Question: I'm trying to create a vertical line that divides two div's with the word OR in the middle of the line(s). I'd like the vertical lines to span the entire height, instead they are currently 1px each. The css needs to be responsive and the height of the form fields does change depending on the selection, so I can't use fixed height.

'''
<section>
<div class="row">
<div class="col-md-5">FORM FIELDS LEFT</div>
<div class="col-md-2">
<div class="col-md-12 v-separator"></div>
<div class="col-lg-12" style="text-align: center">OR</div>
<div class="col-md-12 v-separator"></div>
</div>
<div class="col-md-5">FORM FIELDS RIGHT</div>
</div>
</section>
'''
'''
.col-md-2,.col-md-5,.col-md-12
{
float:left;
position:relative;
min-height:1px;
padding-right:15px;
padding-left:15px
}
.col-md-2{width:16.66666667%}
.col-md-5{width:41.66666667%}
.col-md-12{width:100%}
.v-separator
{
left:50%;
top:10%;
bottom:10%;
border-left:1px solid black;
}
.row{margin-right:-15px;margin-left:-15px}
.row:after,.row:before{display:table;content:" "}
.row:after{clear:both}
'''
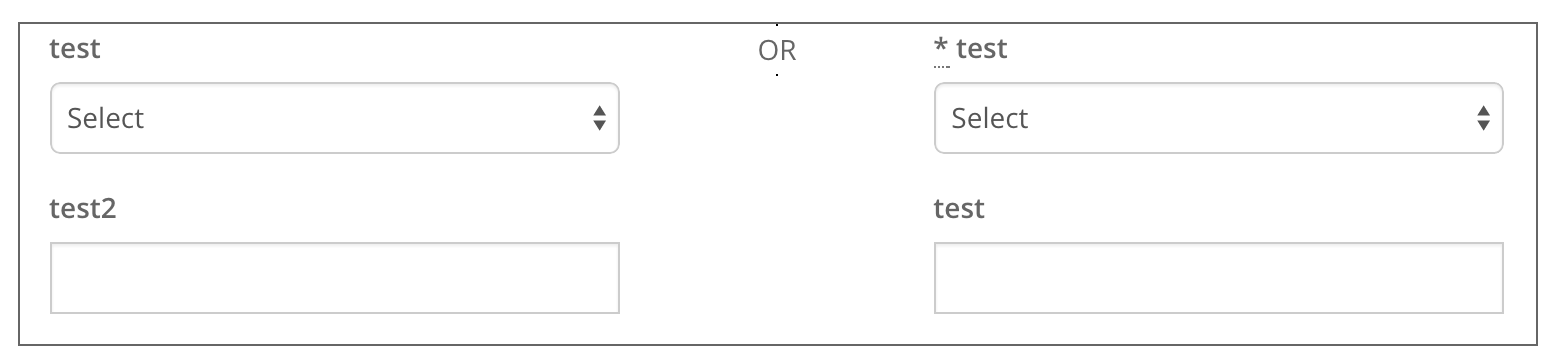
Answer: I'd recommend using ':before' and ':after' on the parent div or section to create the line and OR. I've changed '.col-md-5' to '.col-md-6' so each takes up 50% of the parent. This way you don't need unnecessary html elements, it grows with the height automatically, and it's perfectly centered within the parent. You'll need to adjust the divs with the form fields in them for spacing.
For small screens, if the heights are equal, you can change the ':before' to have 'width: auto; height: 1px'.
If the heights aren't equal and because the line shows up exactly in the middle, you'll want to use these in a media query ('@media (min-width: 600px){}' or whatever width they are side by side) to only show when they are side by side. If they aren't equal height, you can still mimic this at smaller sizes by using border-bottom on the top div.
'''
.row:after,.row:before{display:table;content:""}
.row:after{clear:both}
.v-separator .col-md-6:first-child {
border-bottom: 1px solid black;
padding-bottom: 15px;
margin-bottom: 15px;
position: relative;
}
.v-separator .col-md-6:first-child:after {
content: 'OR';
display: block;
color: black;
width: 30px;
height: 30px;
line-height: 30px;
bottom: -15px;
background: white;
padding: 3px;
position: absolute;
text-align: center;
left: 0;
right: 0;
margin: auto;
box-sizing: border-box;
}
@media (min-width: 600px){
.col-md-2,.col-md-6,.col-md-12
{
float:left;
position:relative;
min-height:1px;
padding-right:15px;
padding-left:15px;
box-sizing: border-box;
}
.col-md-2{width:16.66666667%}
.col-md-6{width:45%;}
.col-md-6 + .col-md-6 {float: right;}
.col-md-12{width:100%}
.v-separator .col-md-6:first-child {
border-bottom: 0;
padding-bottom: 0;
margin-bottom: 0;
}
.v-separator .col-md-6:first-child:after {
display: none;
}
/* added v-separator:before, :after and position: relative below */
.v-separator:before {
content: '';
position: absolute;
display: block;
left:0;
right: 0;
top:10%;
bottom:10%;
margin: auto;
width: 1px;
background: black;
}
.v-separator:after
{
content: 'OR';
position: absolute;
display: block;
background: white;
padding: 3px;
left: 0;
right: 0;
top: 0;
bottom: 0;
width: 20px;
height: 20px;
line-height: 20px;
margin: auto;
color: black;
text-align: center;
}
.v-separator {position: relative;}
.row{position: relative;margin-right:-15px;margin-left:-15px}
}
'''
'''
<section class="v-separator">
<div class="row">
<div class="col-md-6">
FORM FIELDS LEFT<br>
FORM FIELDS LEFT<br>
FORM FIELDS LEFT<br>
FORM FIELDS LEFT<br>
FORM FIELDS LEFT<br>
FORM FIELDS LEFT
</div>
<div class="col-md-6">
FORM FIELDS RIGHT<br>
FORM FIELDS RIGHT<br>
FORM FIELDS RIGHT<br>
FORM FIELDS RIGHT<br>
FORM FIELDS RIGHT<br>
FORM FIELDS RIGHT
</div>
</div>
</section>
'''